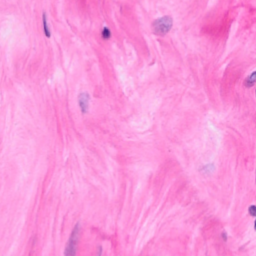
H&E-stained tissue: Breast